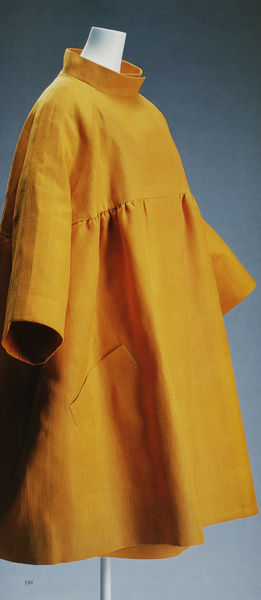
Titel: Tagesensemble
Künstler: Cristobal Balenciaga
Standort: Kyoto (Japan)
Institution: Kyoto Costume Institute
Schlagwörter: blau, schatten, gelb, kleid, orange, mode, bluse, falten, kragen, ärmel, kutte, mantel, saum, taille, modell, naht, foto, seite, kittel, stehkragen, bekleidung, oberteil, taschen, design, glockenrock, couture, japen